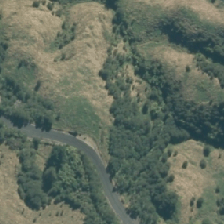
Land cover: manuka_kanuka